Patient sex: F
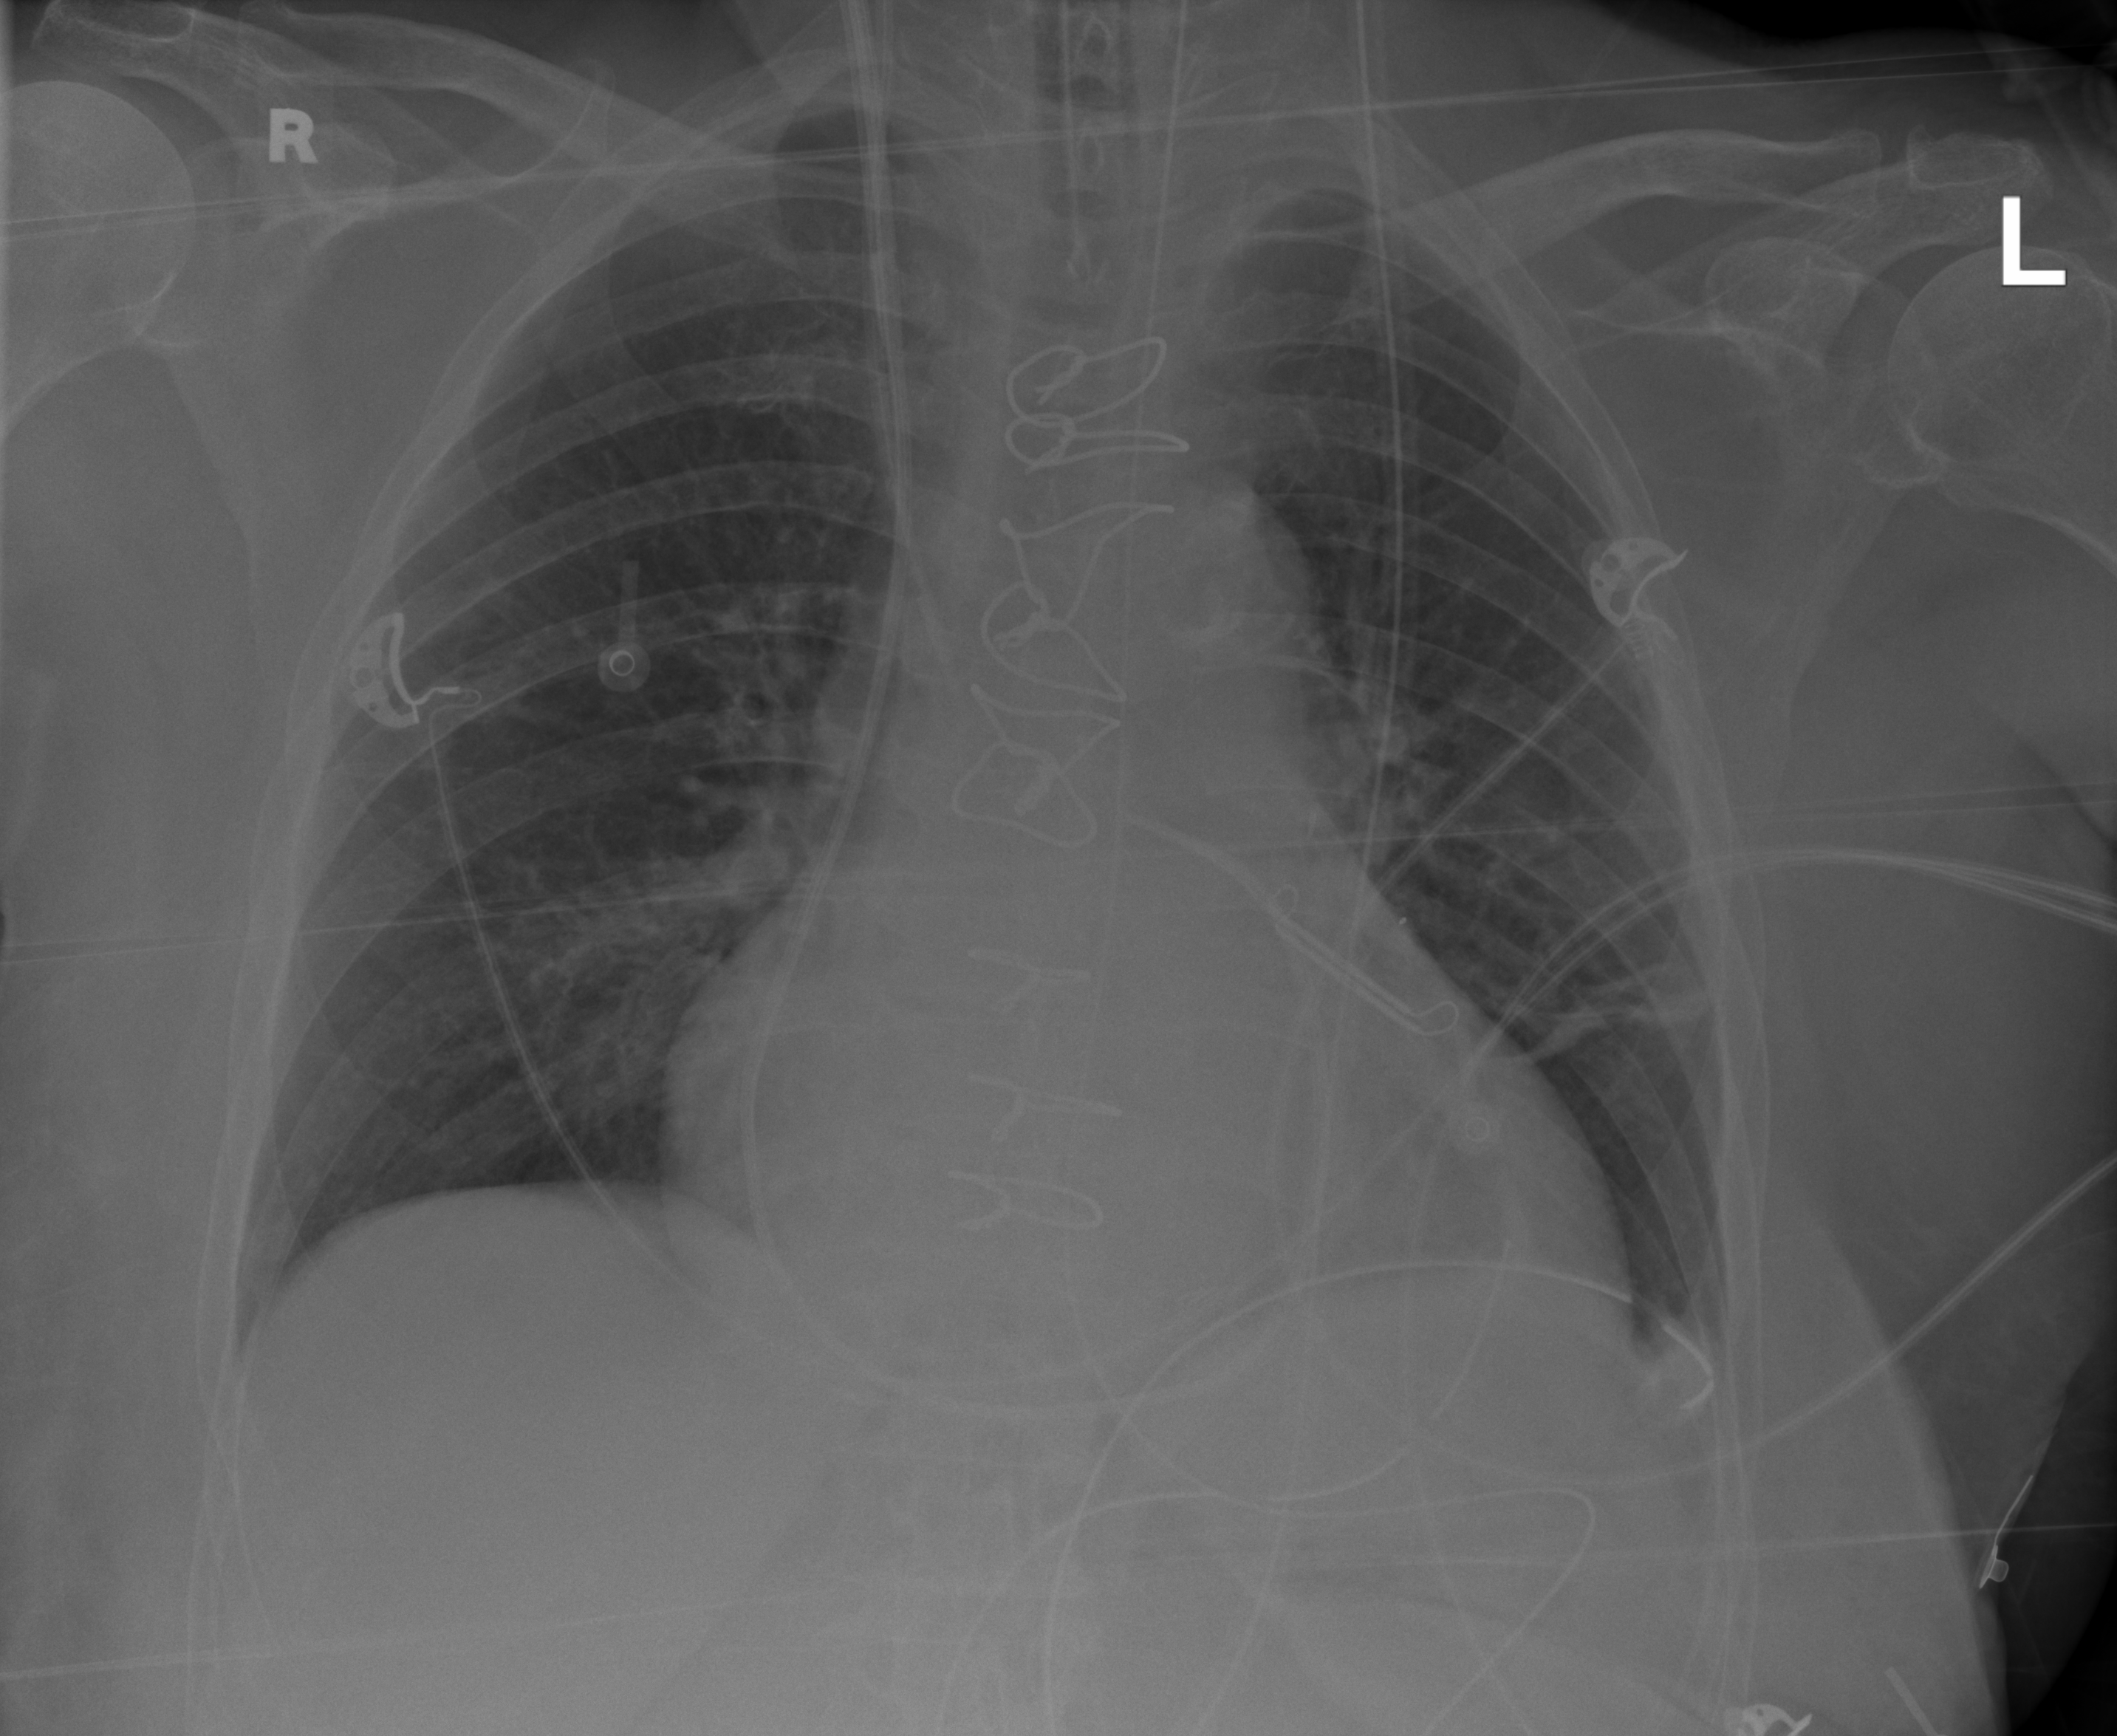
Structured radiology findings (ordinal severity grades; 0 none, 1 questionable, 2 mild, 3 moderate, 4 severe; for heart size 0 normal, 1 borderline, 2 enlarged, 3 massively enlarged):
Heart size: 2
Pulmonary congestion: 0
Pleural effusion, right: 0
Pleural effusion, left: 2
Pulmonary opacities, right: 0
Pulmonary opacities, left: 0
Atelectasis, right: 0
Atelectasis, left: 2